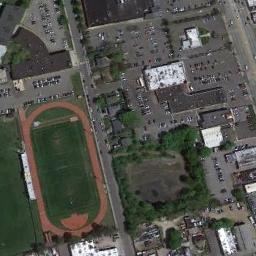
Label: ground_track_field